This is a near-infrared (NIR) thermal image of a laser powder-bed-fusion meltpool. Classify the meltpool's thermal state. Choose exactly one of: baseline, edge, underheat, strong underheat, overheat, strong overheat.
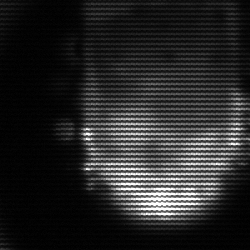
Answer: baseline